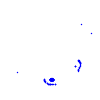
Particle: kaon